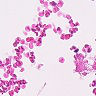
Metastatic tissue present: no